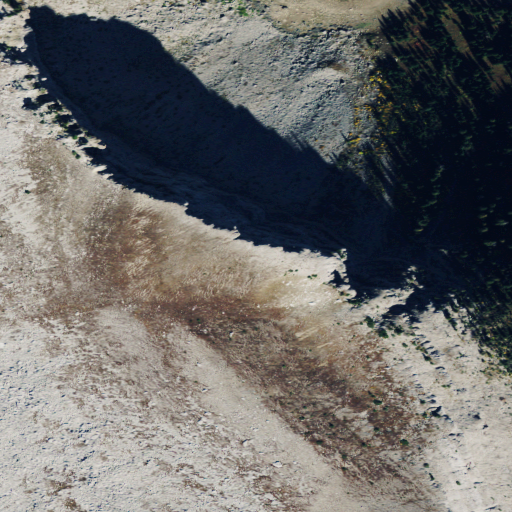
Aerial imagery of cliff(s) in Montana named Walling Reef containing barren land, grassland, evergreen forest, shrub, and open water